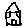
Label: house